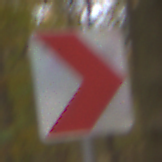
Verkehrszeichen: RichtungstafelnInKurvenKleinLinks
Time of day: Midday
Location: Outdoor (Nature)
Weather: Overcast
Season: NotSpecified
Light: Natural